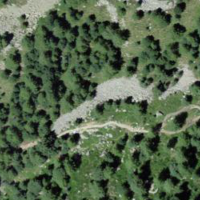
EUNIS habitat code: 31
Species observed at this site:
Vaccinium myrtillus